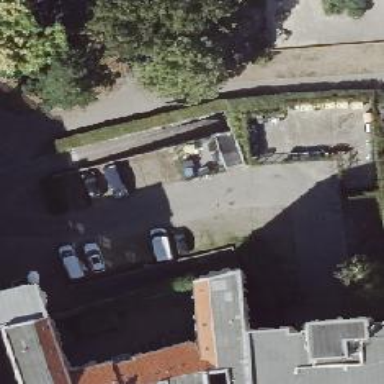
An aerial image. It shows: Parking entrance.